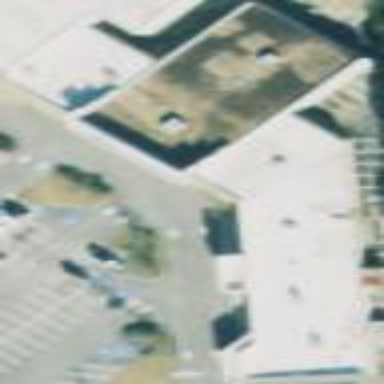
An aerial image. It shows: Retail building.